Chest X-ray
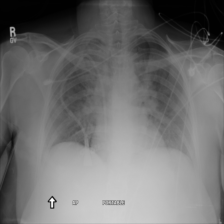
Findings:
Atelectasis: negative
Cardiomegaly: negative
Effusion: negative
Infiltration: negative
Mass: negative
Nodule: negative
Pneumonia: negative
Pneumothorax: negative
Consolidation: negative
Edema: negative
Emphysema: negative
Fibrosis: negative
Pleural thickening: negative
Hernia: negative